Question: I'm somethin new in this world and recently I've cloned a repository from github with a Java project i'm working on, so the problem comes when I try to compile it, it looks like the fact I've cloned it from github has damaged some code or stuff.
So I see the project in eclipse and the package icon that should be in this case "ejecutadores" has another icon, in this case a regular file icon and I think this is trying to say me here is the problem or the problem is src folder -idk.
So I attach a ss and hope you can help me.
Thanks

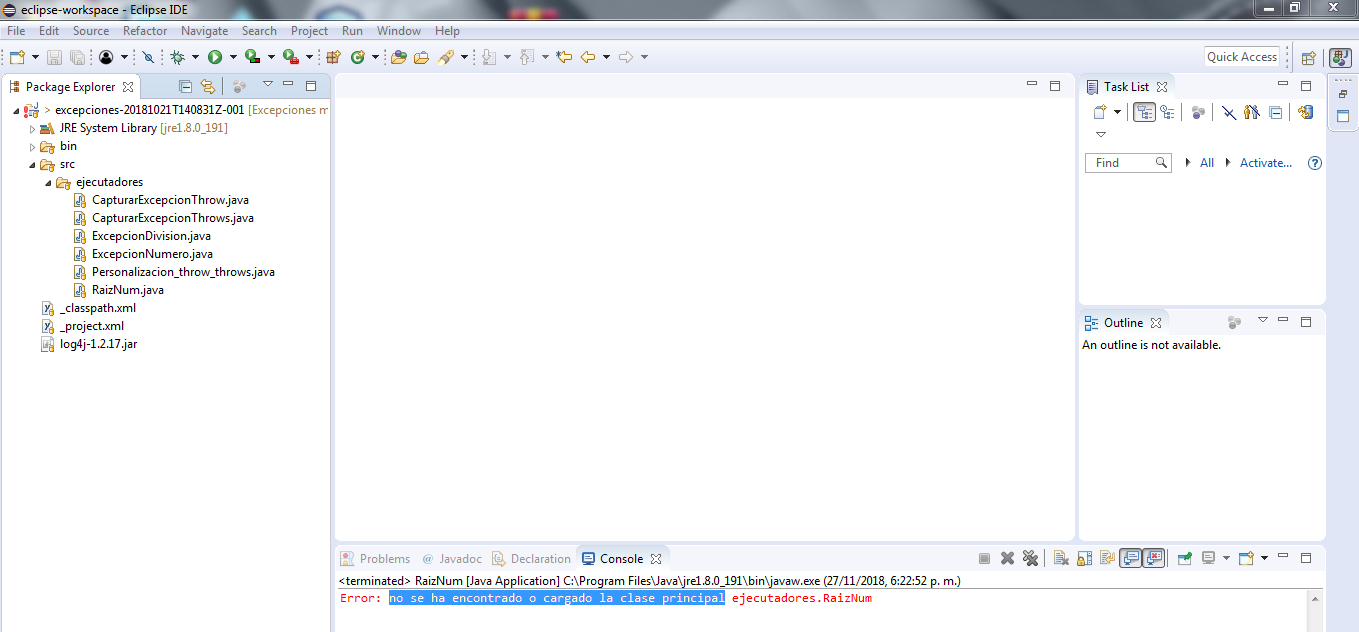
Answer: Eclipse does NOT understand that the 'src' directory contains Java source files - otherwise the icon of 'src' would not be plain yellow folder but a yellow folder with a little brown parcel symbol in the upper right corner AND the '*.java' within that folder would have a solid 'J' instead of a hollow 'J'. Therefore Eclipse will not compile the sources and hence cannot execute the program.
Eclipse also does NOT understand that 'bin' contains the compiled class files - otherwise that folder would be invisible by default.
Eclipse stores this information in the hidden files '.project' and '.classpath'. But you have only '_project' and '_classpath'. So either these files were renamed somehow OR they are intended not to be used verbatim but as a template which you should modify. But the later would be a unusual procedure for setting up a project.